Question: I'm using below css code to flat and style TextBox and DropDownList in my aspx page. style is correctly apply to the TextBox . but DropDownList look is not flat. see the image.
'''
.txtDllBox
{
border: 1px solid #ccc;
border-radius: 4px;
-moz-border-radius: 4px;
-webkit-border-radius: 4px;
}
'''

How can i solve this ?
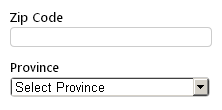
Answer: You can place your 'select box' inside a 'div' and add to 'div' as follows:
'''
div {
border:2px solid #ced6e9;
-moz-border-radius:8px;
border-radius: 8px;
display: inline-block;
}
select {
margin: 2px;
border: none;
}
your html can be like this:
<div>
<select>
<option value="0">Select one...</option>
<option values="1">1</option>
</select>
</div>
'''